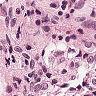
Metastatic tissue present: no